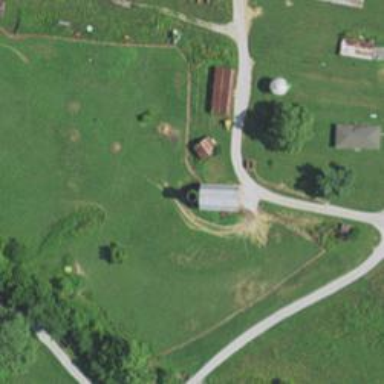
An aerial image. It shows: Silo.